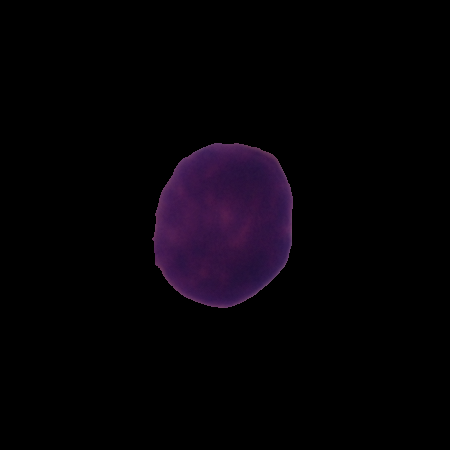
Label: healthy